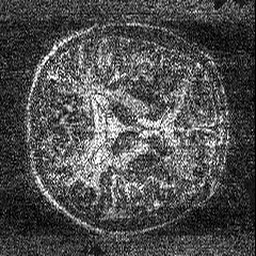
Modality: MP2RAGE
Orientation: axial
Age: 41
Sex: male
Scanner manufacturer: siemens
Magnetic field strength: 3 T
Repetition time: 5 s
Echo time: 0.00298 s